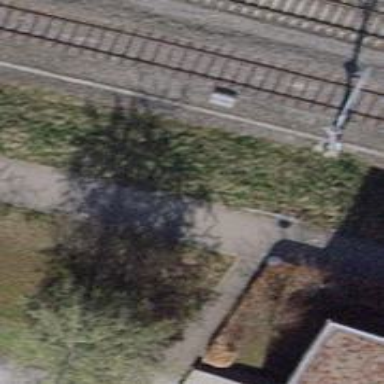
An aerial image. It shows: Set of steps on the road.